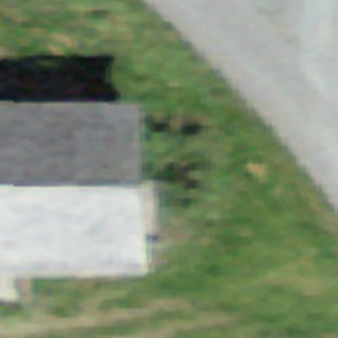
Label: other